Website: lowes
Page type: customer-info-address
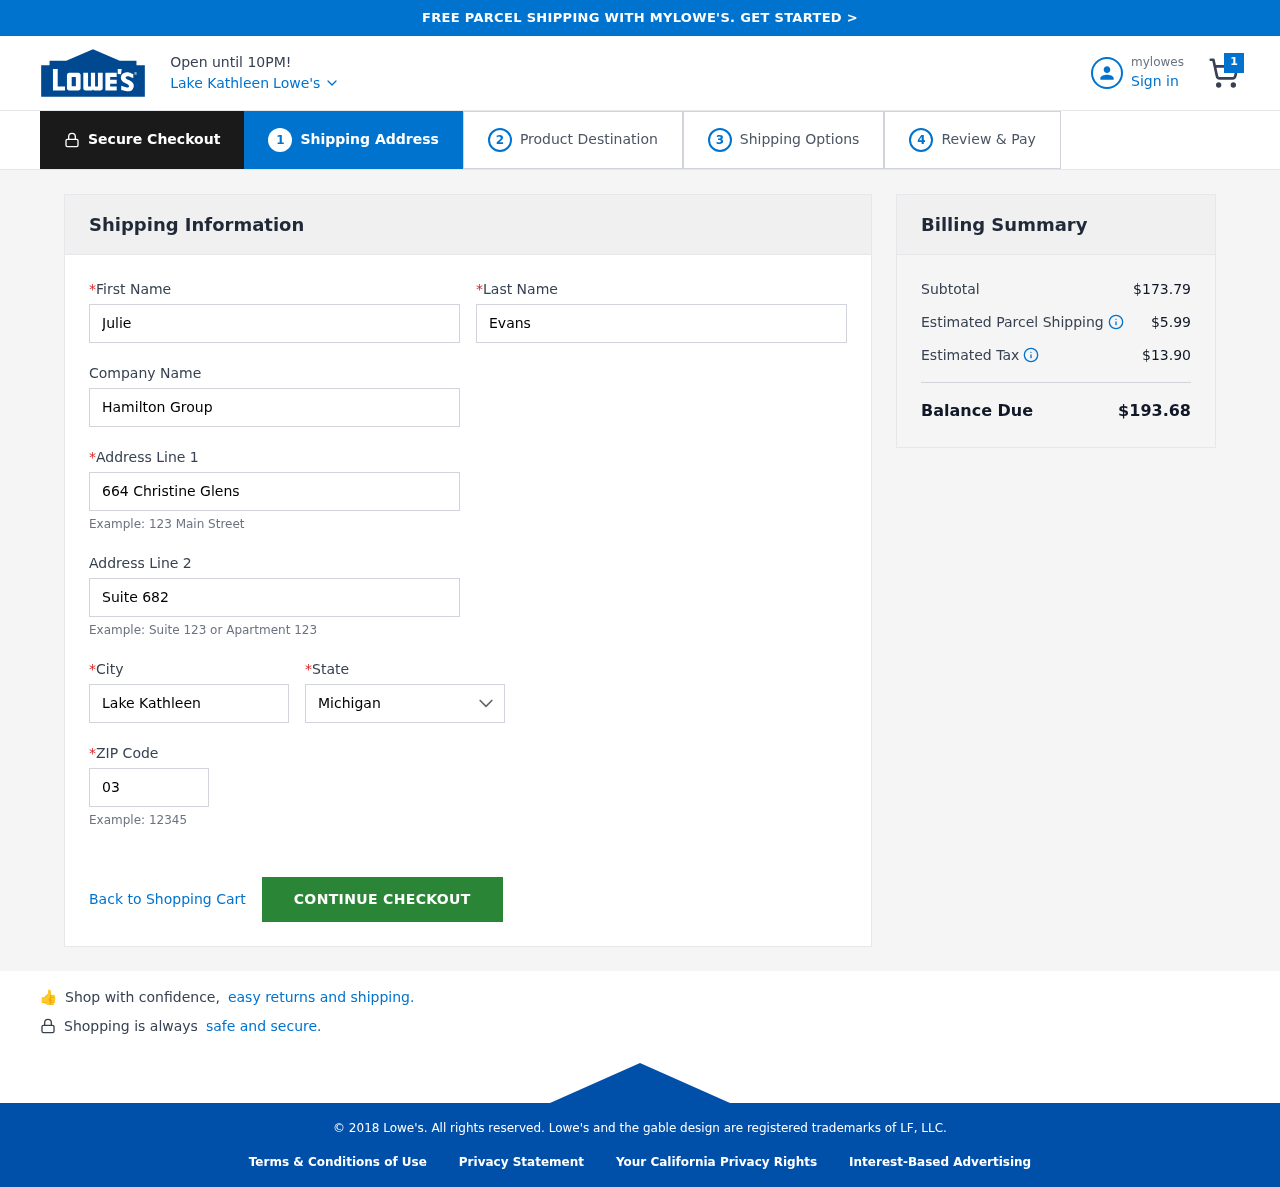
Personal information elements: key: PII_CITY
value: Lake Kathleen
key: PII_COMPANY
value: Hamilton Group
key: PII_FIRSTNAME
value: Julie
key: PII_LASTNAME
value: Evans
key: PII_POSTCODE
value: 03466
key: PII_STATE
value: Michigan
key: PII_STREET
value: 664 Christine Glens
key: PII_STREET2
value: Suite 682
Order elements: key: ORDER_NUM_ITEMS
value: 1
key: ORDER_SUBTOTAL
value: $173.79
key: ORDER_SHIPPING_COST
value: $5.99
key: ORDER_TAX
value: $13.90
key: ORDER_TOTAL
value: $193.68